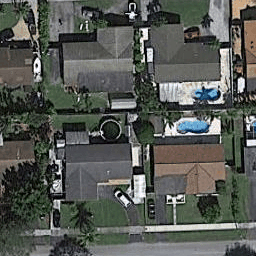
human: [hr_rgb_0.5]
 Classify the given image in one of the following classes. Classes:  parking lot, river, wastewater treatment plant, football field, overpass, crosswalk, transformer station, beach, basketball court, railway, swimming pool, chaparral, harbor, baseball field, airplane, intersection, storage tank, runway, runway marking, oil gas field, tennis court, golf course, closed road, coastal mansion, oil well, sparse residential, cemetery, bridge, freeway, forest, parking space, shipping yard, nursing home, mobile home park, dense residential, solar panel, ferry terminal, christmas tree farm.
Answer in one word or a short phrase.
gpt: dense residential